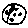
Label: moon